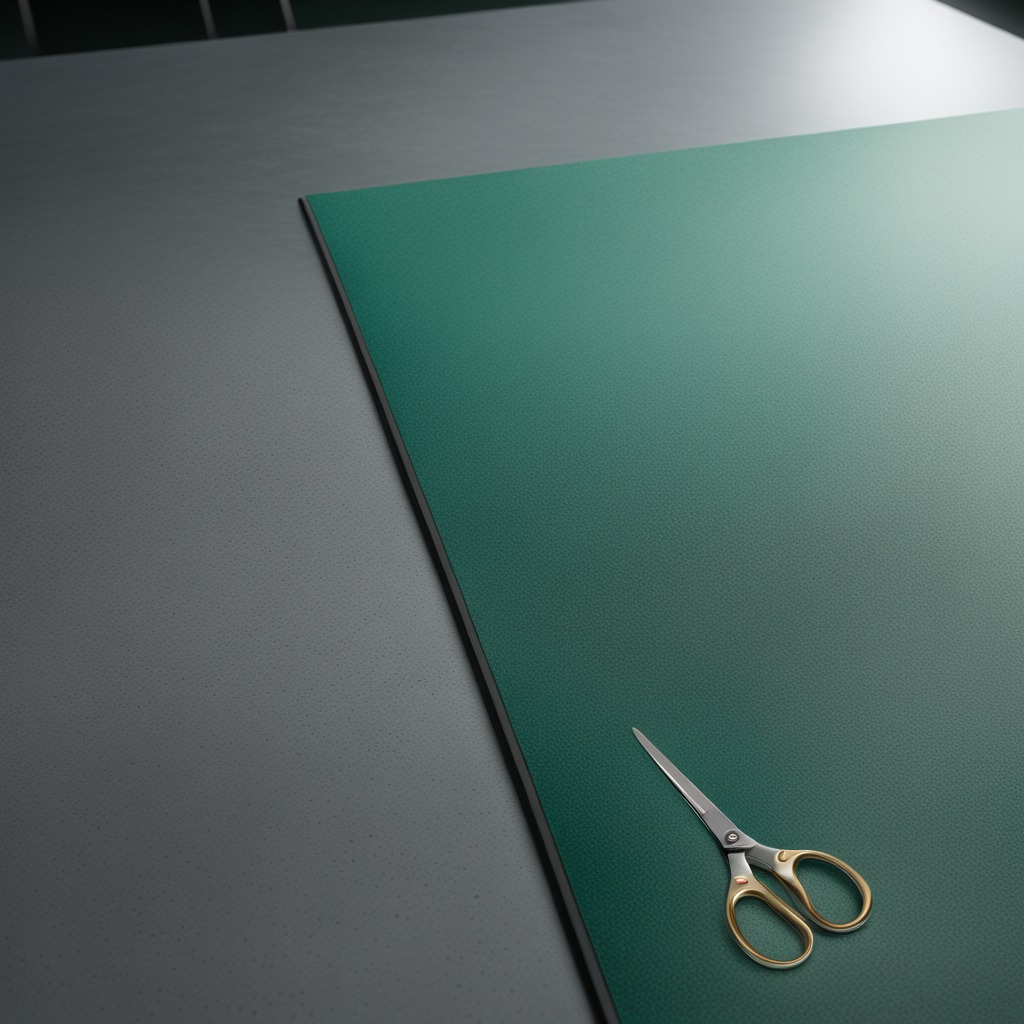
A scissor lies on the tabletop.